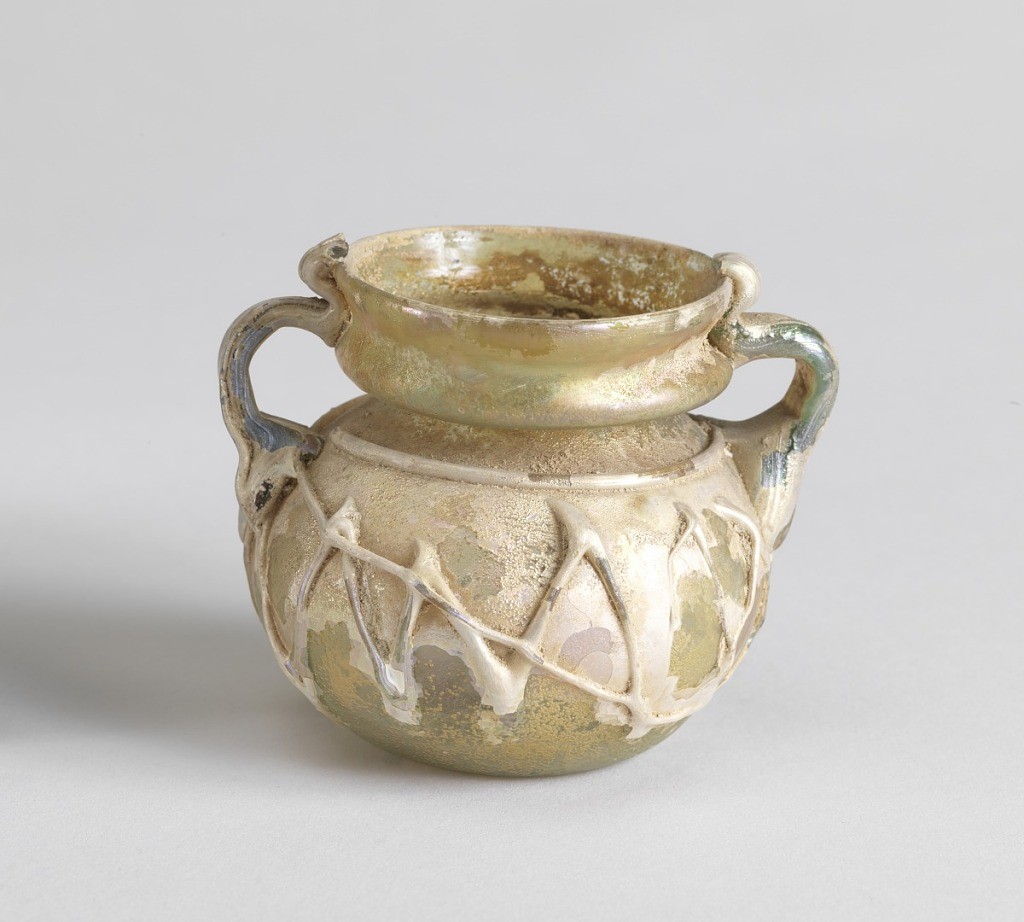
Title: Jar
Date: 4th–5th century
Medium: glass
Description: Bulbous body threaded with zig-zag lines, Wide "bracelet" neck, turned down over junction with body. Applied loop handles with wide pads.